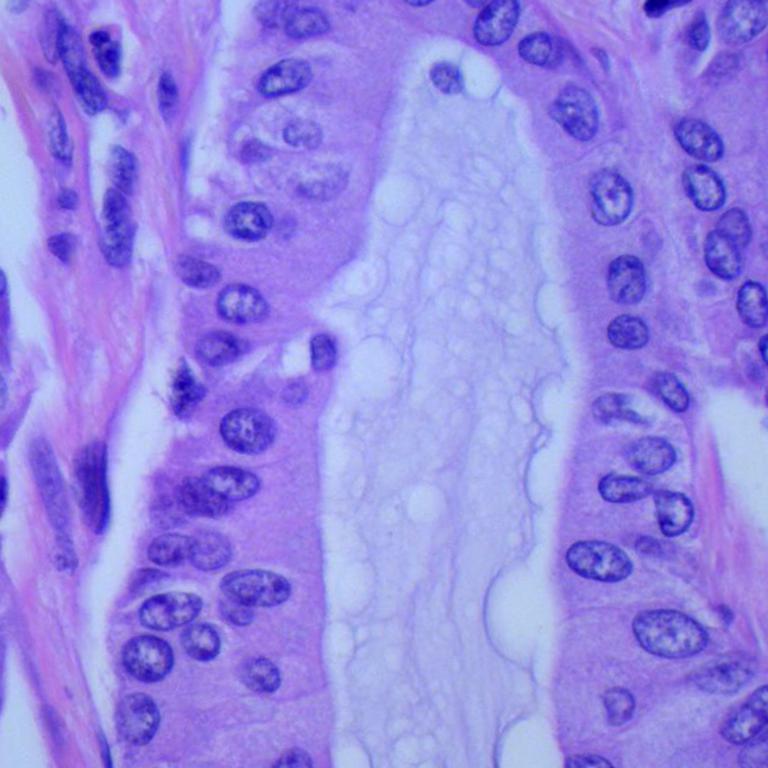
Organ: lung
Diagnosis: adenocarcinomas